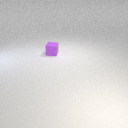
small purple rubber cube